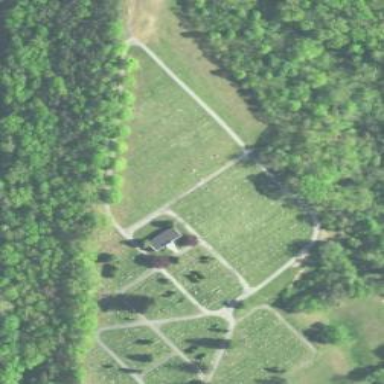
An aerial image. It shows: Grave yard.